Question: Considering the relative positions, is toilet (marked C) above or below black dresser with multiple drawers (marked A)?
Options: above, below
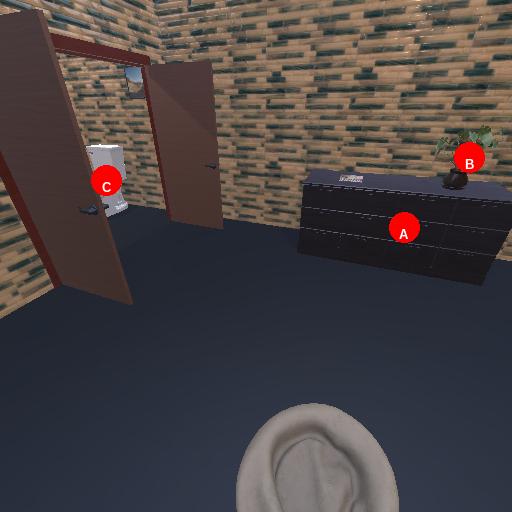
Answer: above